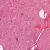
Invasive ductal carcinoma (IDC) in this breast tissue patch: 0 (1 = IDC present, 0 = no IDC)